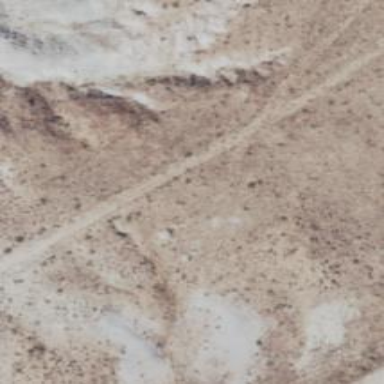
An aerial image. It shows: Track road.